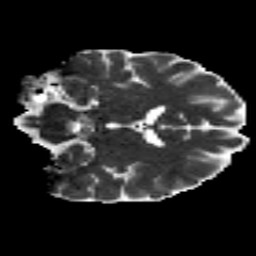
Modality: MD
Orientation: coronal
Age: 18
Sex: male
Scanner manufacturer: siemens
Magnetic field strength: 3 T
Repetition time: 8.8 s
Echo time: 0.085 s